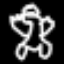
Label: angel